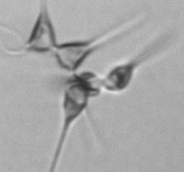
Label: Asterionellopsis_glacialis